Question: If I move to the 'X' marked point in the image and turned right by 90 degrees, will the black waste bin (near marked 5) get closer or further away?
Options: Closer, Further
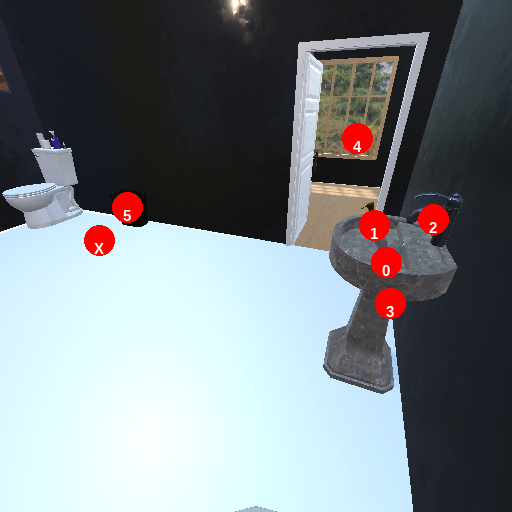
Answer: Closer